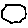
Label: hexagon